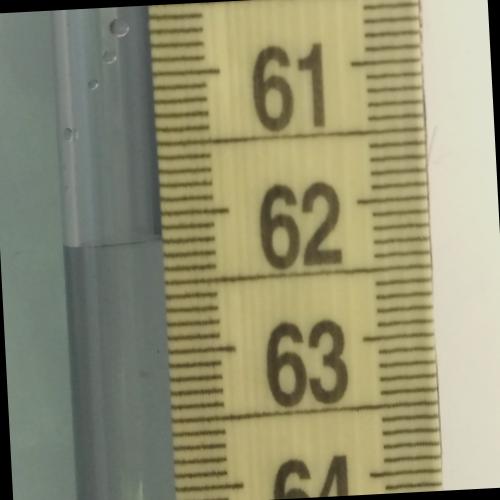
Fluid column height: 62.2 cm